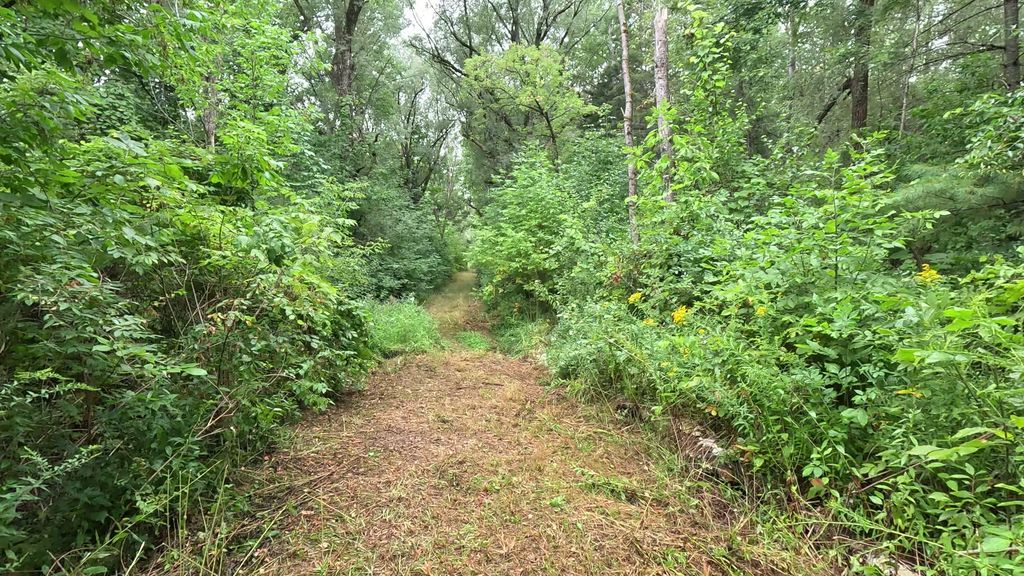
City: ottawa-gatineau